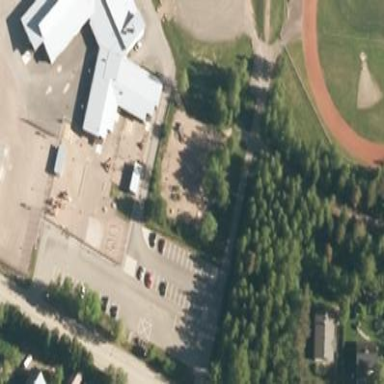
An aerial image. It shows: Parking lot area.